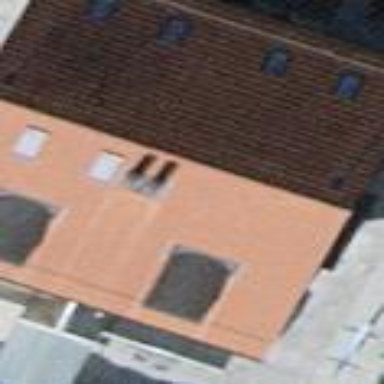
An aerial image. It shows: Terrace building.